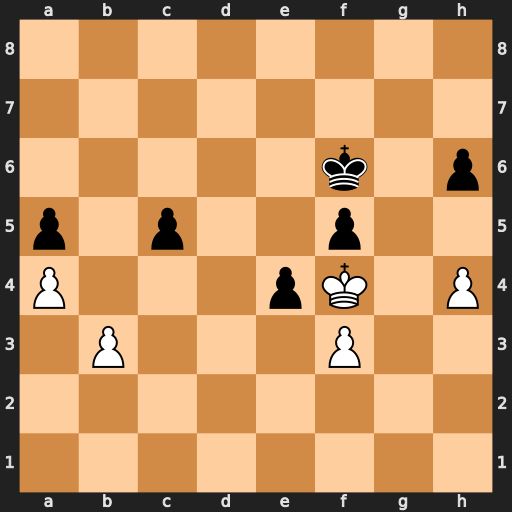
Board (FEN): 8/8/5k1p/p1p2p2/P3pK1P/1P3P2/8/8
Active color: w
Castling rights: -
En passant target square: -
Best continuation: fxe4 fxe4 Kxe4 Ke6 h5 Kd6 Kf5 Kd5 Kg6